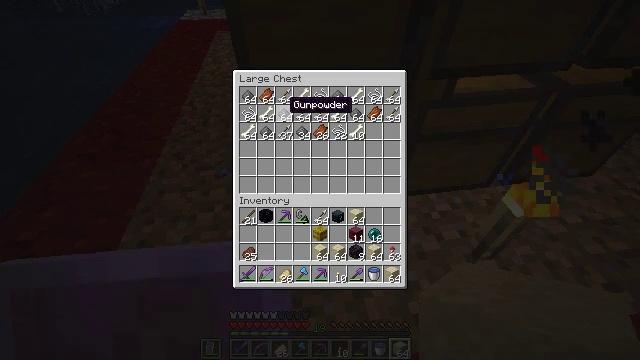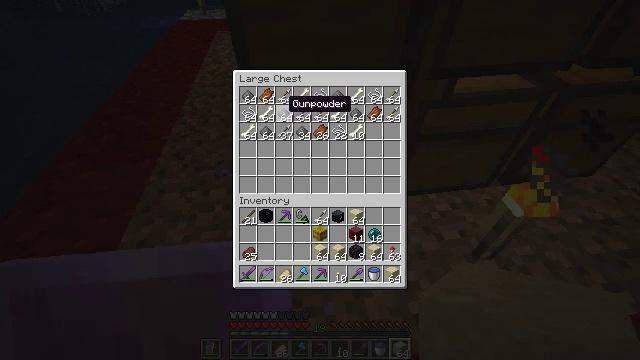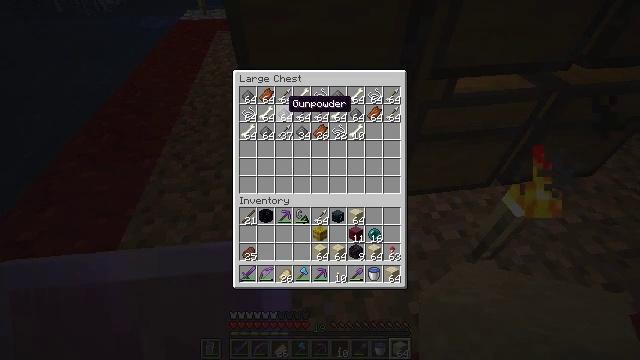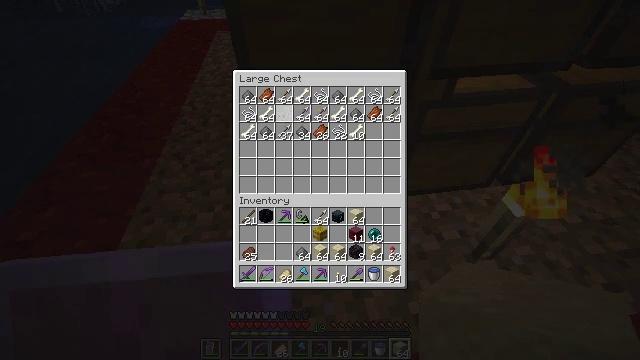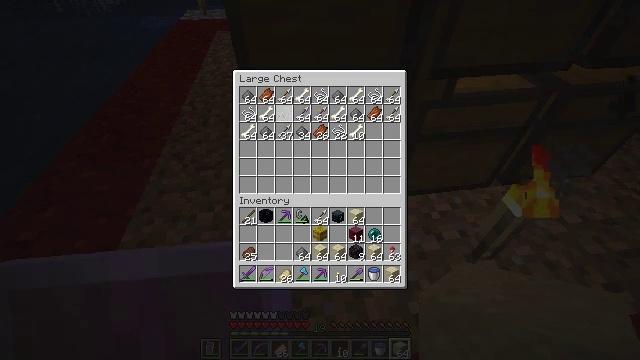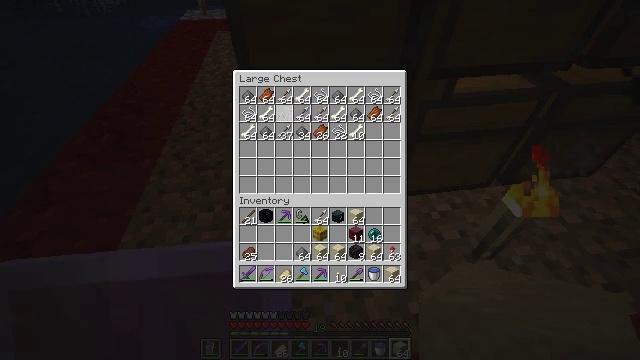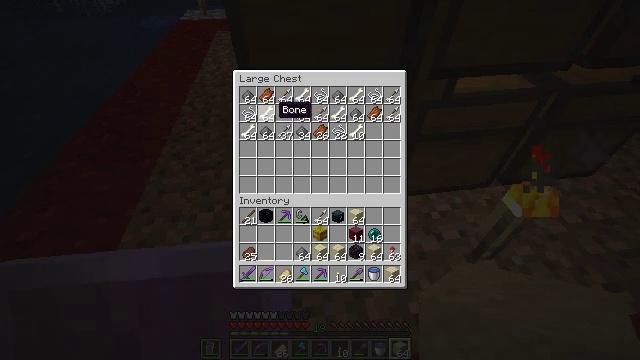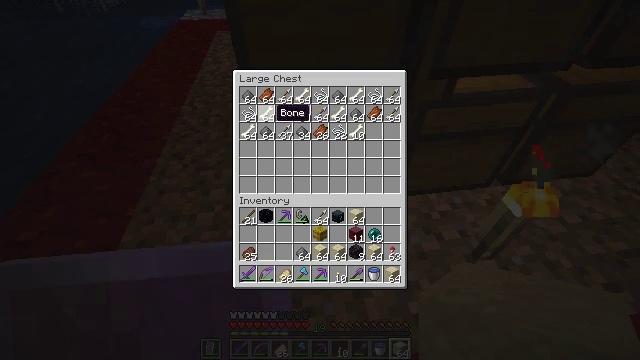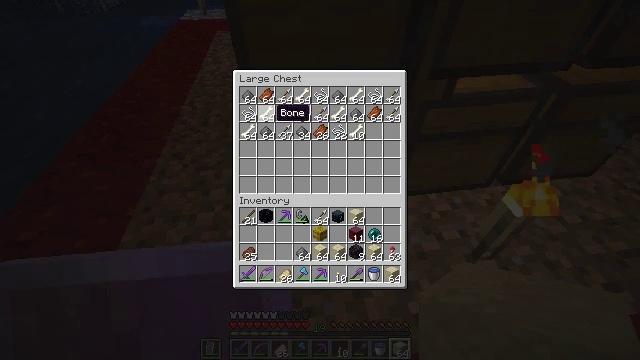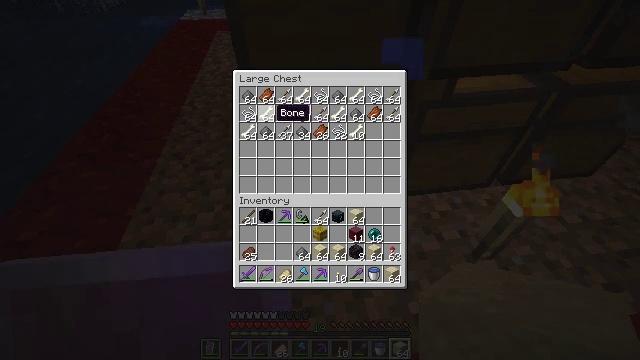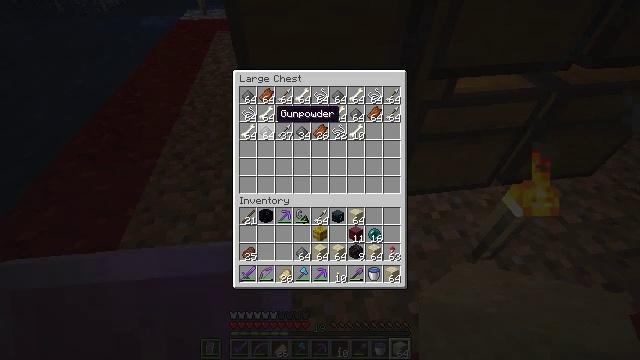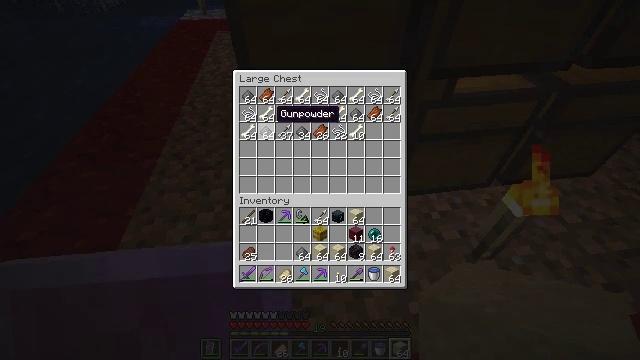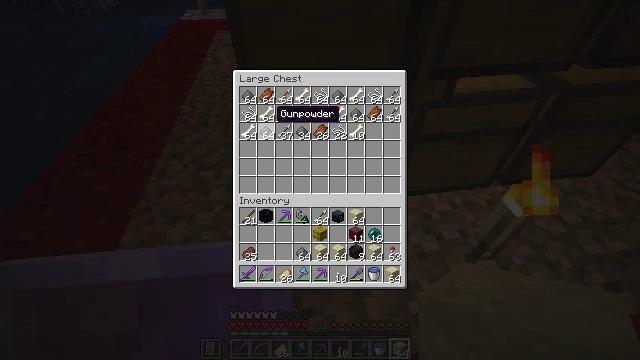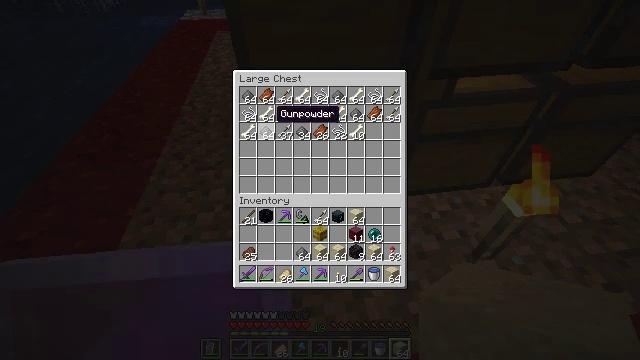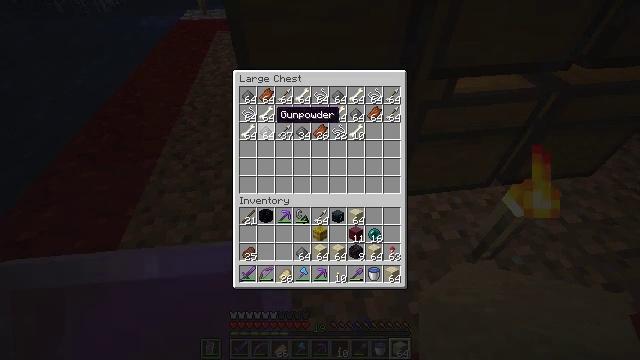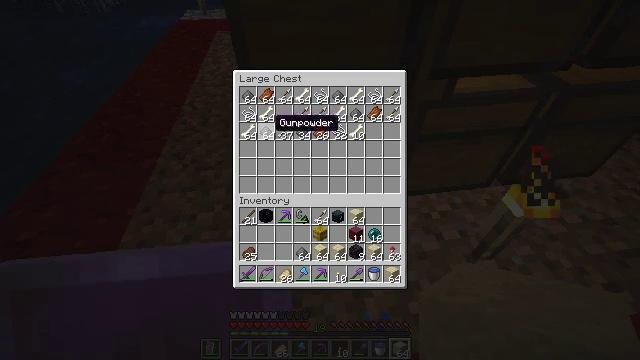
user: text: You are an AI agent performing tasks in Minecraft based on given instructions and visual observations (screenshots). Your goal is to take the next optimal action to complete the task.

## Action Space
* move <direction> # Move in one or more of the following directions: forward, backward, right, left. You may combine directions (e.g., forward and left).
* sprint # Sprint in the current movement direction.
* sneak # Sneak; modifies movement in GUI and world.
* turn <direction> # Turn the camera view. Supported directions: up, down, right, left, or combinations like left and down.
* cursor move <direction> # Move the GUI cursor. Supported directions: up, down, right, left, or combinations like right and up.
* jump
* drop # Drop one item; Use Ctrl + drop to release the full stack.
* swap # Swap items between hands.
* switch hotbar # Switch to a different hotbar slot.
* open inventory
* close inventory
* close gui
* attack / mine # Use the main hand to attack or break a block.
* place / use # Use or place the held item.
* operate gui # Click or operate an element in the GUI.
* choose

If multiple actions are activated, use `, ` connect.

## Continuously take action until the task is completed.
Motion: motion action
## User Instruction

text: Open a crafting table and craft the TNT.
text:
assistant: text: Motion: sneak
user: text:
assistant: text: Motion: sneak
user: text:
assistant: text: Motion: sneak, attack / mine
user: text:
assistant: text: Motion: sneak, attack / mine
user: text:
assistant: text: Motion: sneak, attack / mine
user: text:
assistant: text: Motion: sneak, turn left
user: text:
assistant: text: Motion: sneak
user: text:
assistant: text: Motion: sneak
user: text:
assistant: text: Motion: sneak
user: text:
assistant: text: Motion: sneak
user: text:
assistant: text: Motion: sneak
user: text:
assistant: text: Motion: sneak
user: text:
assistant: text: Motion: sneak
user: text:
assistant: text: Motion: sneak
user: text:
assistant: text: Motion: sneak, turn down
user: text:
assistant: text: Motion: sneak
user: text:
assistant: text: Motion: sneak
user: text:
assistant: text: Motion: sneak
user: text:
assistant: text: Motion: sneak, attack / mine
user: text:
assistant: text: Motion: sneak, attack / mine
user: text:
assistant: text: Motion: sneak, attack / mine
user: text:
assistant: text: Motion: sneak, attack / mine
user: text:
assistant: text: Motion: sneak
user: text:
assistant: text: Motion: sneak
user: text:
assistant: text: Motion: sneak, turn up
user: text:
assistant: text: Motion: sneak, turn up
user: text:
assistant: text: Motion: sneak
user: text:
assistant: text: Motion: sneak
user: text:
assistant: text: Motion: sneak
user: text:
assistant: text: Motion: sneak